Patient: sex F, age 60
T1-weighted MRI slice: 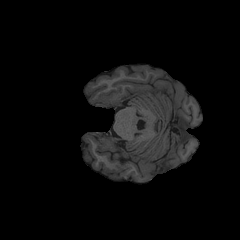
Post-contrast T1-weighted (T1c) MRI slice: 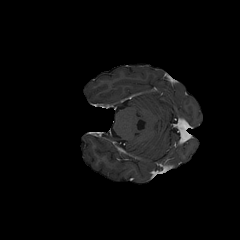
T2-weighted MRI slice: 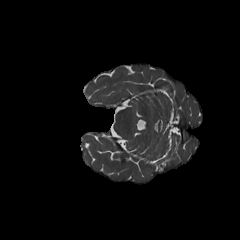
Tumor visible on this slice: no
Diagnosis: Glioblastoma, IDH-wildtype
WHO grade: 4